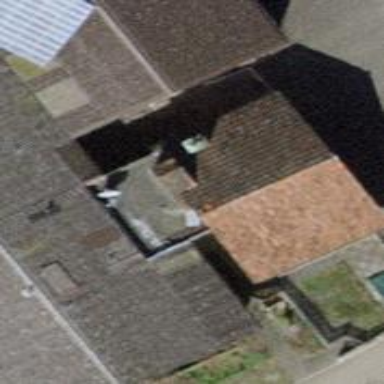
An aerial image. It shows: View of roof of building.